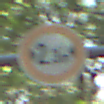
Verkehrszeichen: TatsaechlicheBreite2Komma3
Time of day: Midday
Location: Outdoor (Nature)
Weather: Clear
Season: NotSpecified
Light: Natural